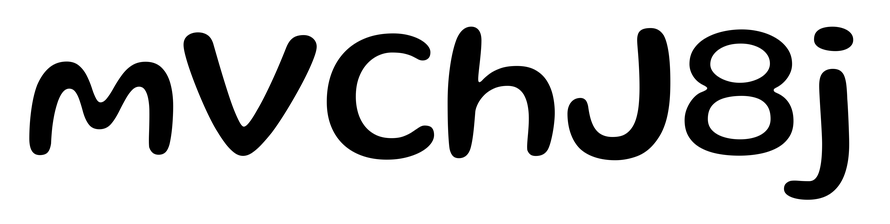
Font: Gluten_Regular